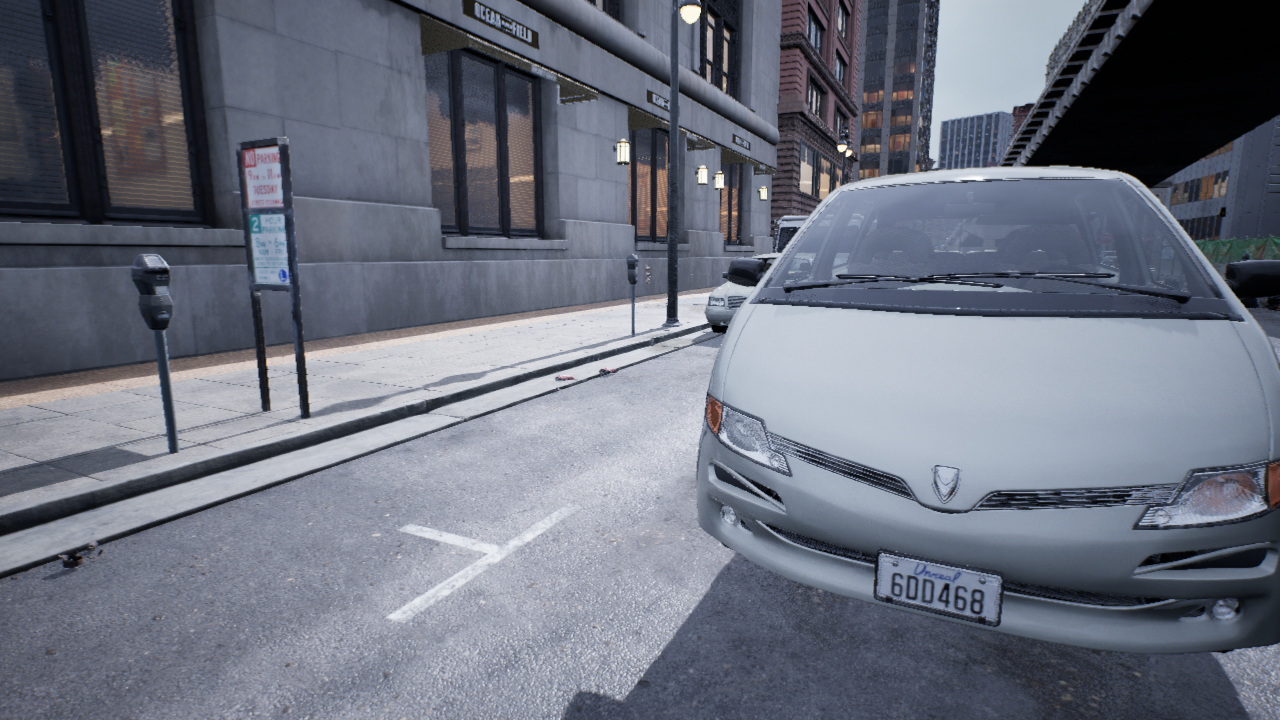
Venue: downtown
Lighting: overcast
Vehicle rig: minivan